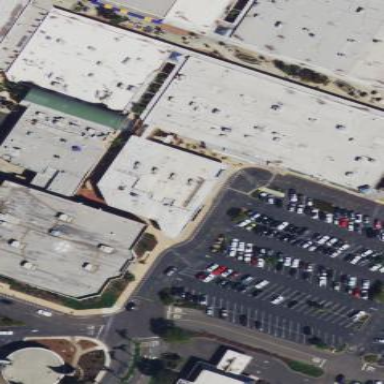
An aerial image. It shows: Retail building.